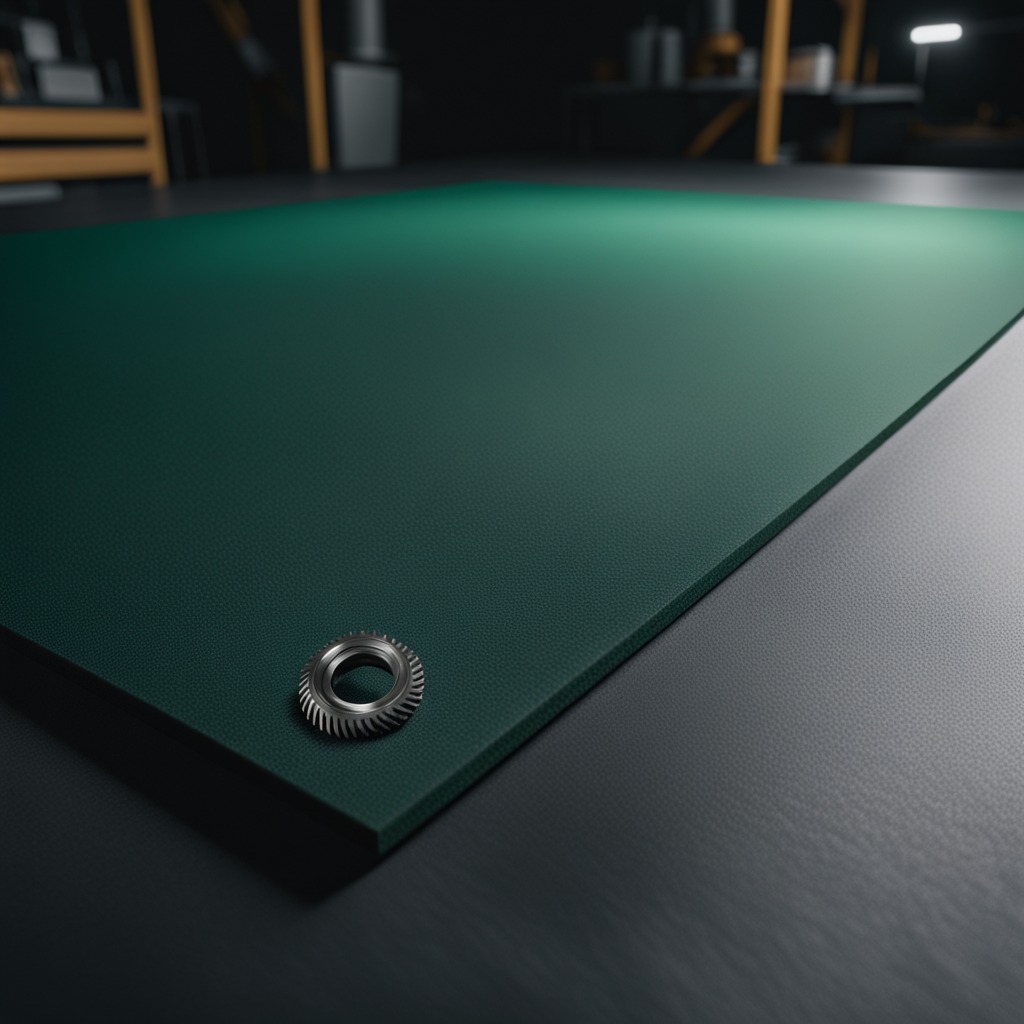
A steel gear with teeth is lying on the clean granite tabletop.